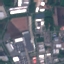
Land use / land cover class: Industrial